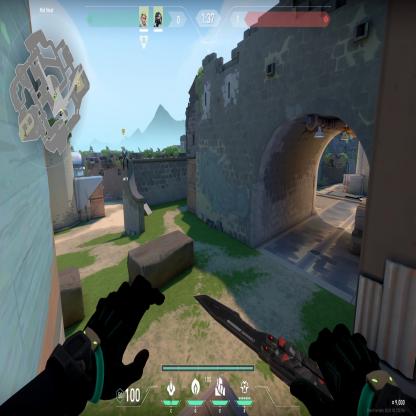
Label: teammate